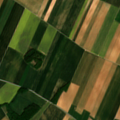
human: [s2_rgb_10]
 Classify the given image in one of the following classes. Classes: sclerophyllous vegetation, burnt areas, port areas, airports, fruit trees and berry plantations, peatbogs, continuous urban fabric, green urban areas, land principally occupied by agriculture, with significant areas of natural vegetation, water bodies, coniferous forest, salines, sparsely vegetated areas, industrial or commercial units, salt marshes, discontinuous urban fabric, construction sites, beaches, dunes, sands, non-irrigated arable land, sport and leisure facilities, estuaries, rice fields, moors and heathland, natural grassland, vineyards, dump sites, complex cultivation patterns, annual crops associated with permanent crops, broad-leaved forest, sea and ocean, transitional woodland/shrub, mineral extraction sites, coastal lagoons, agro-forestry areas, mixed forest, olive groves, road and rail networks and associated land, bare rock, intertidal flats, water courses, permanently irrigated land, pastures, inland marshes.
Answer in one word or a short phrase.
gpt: discontinuous urban fabric, non-irrigated arable land, land principally occupied by agriculture, with significant areas of natural vegetation